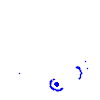
Particle: pion